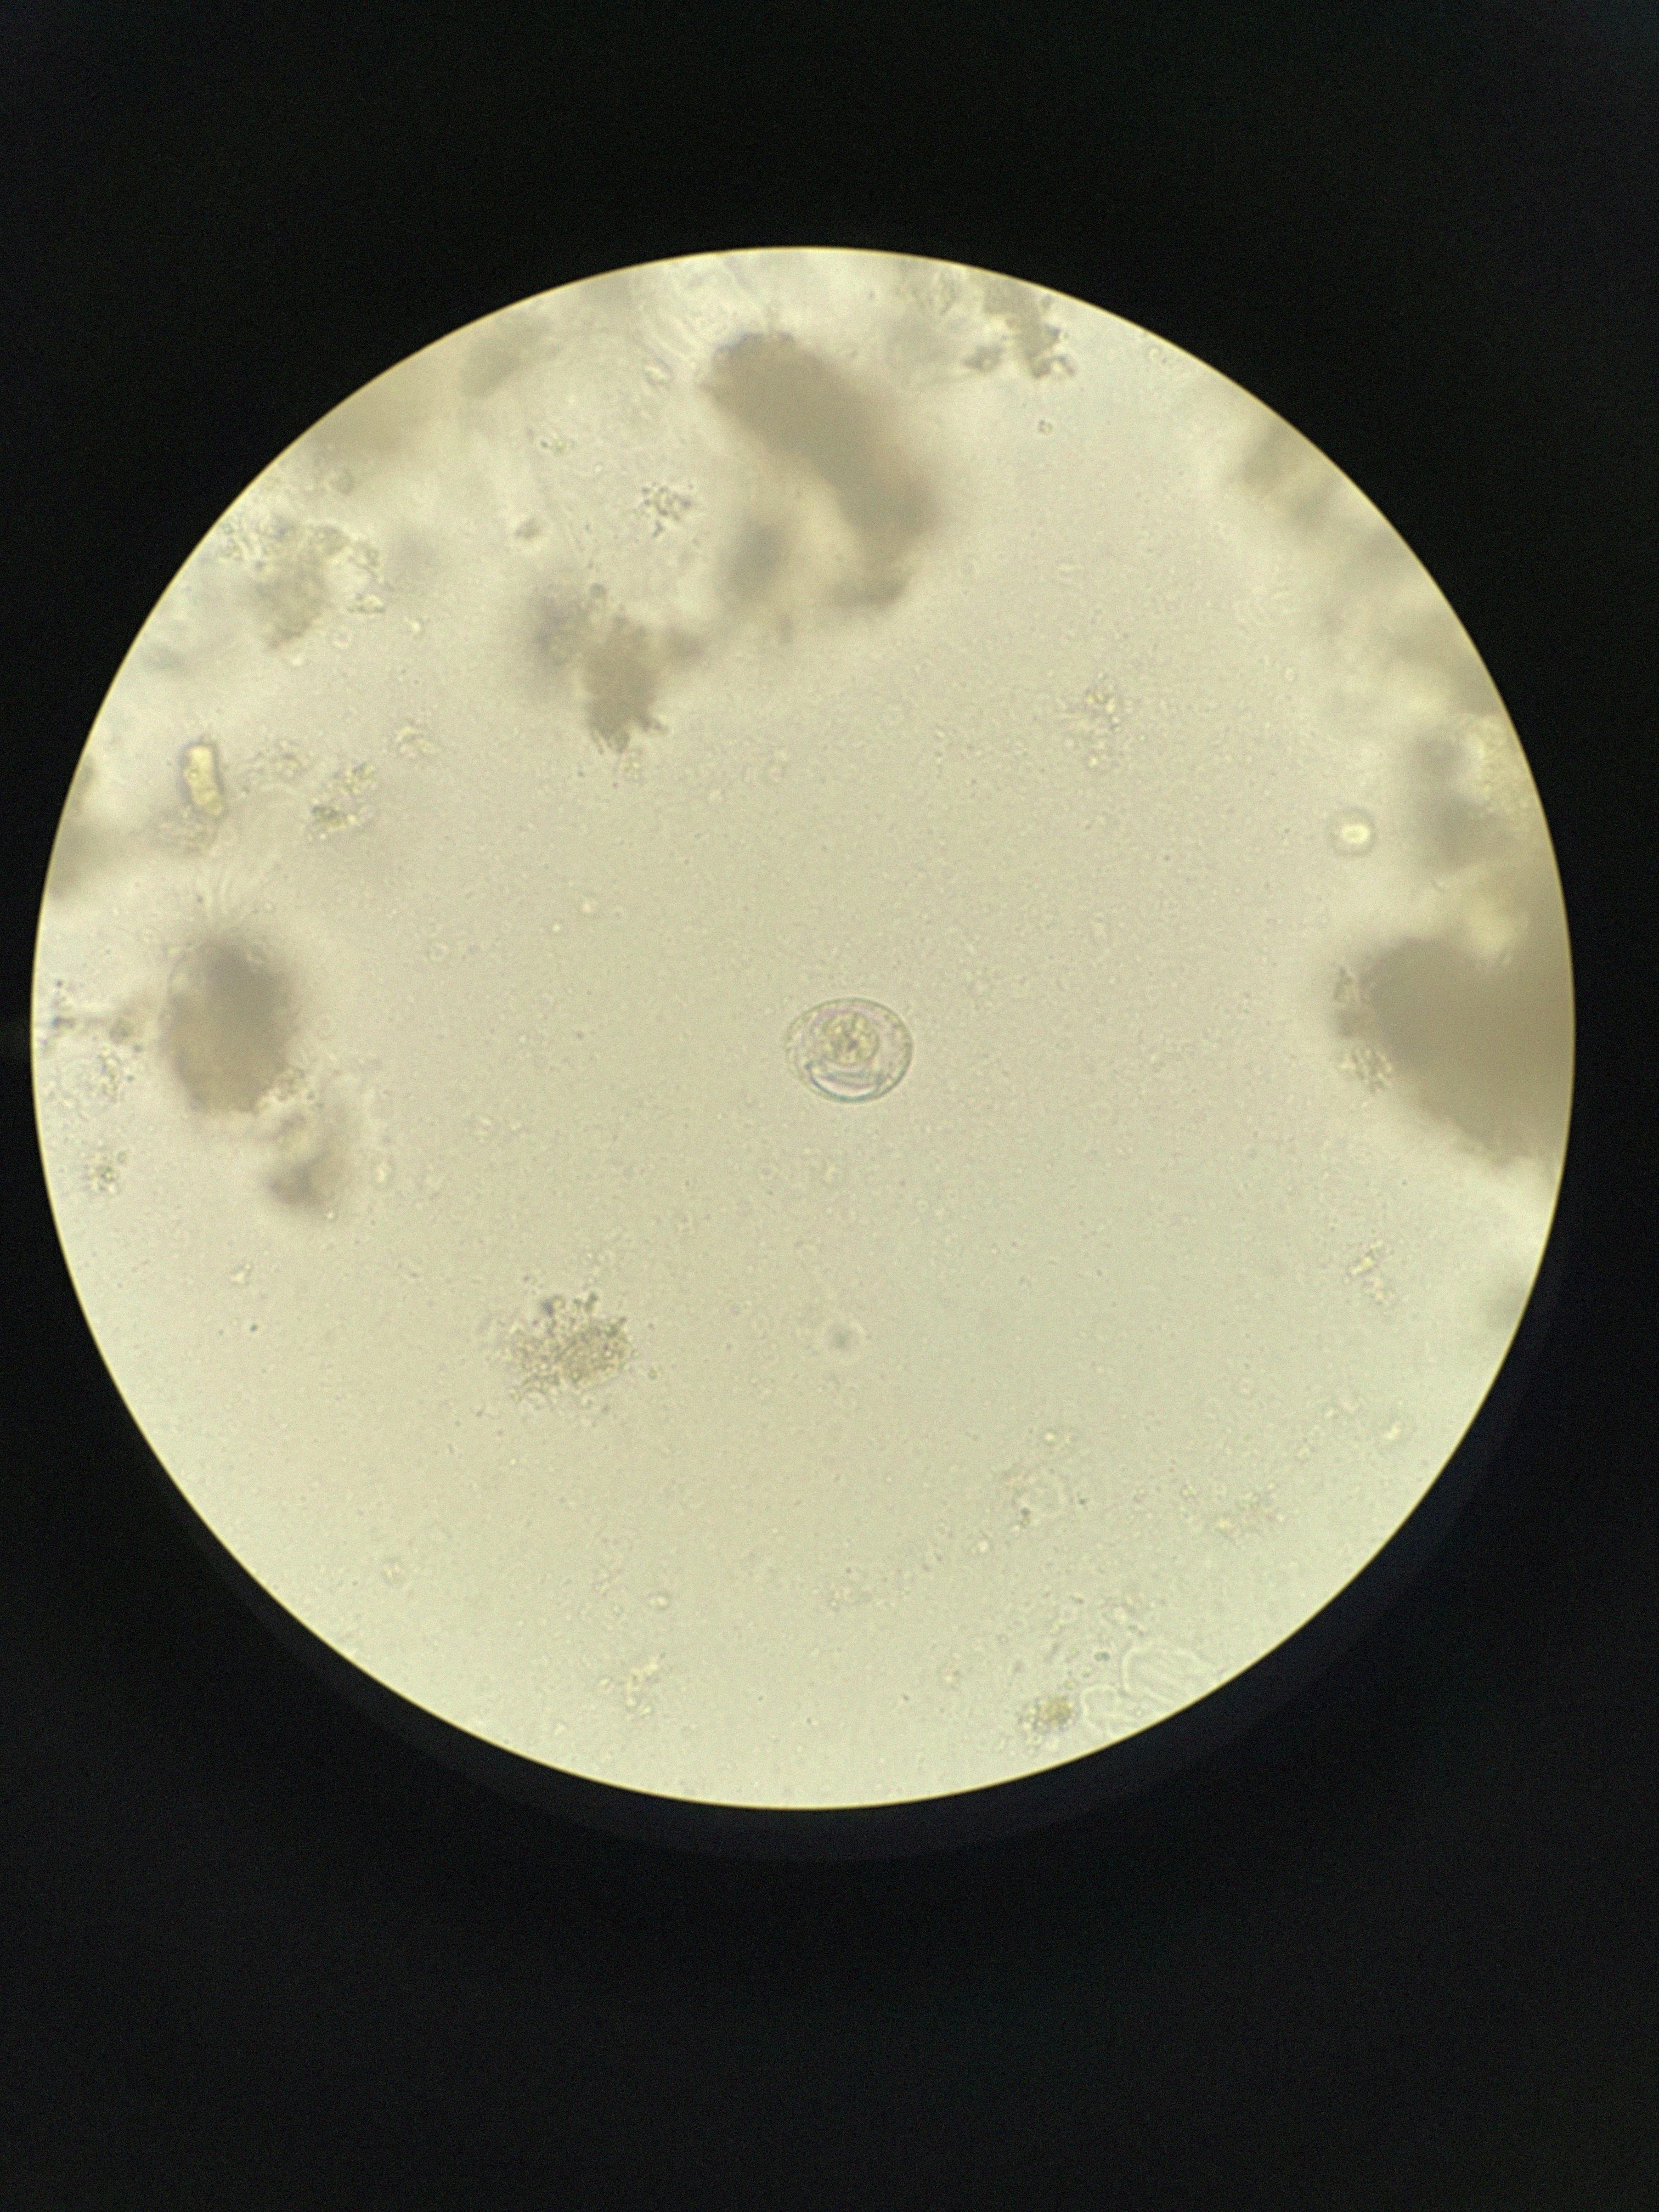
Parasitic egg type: Hymenolepis nana